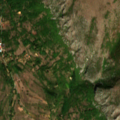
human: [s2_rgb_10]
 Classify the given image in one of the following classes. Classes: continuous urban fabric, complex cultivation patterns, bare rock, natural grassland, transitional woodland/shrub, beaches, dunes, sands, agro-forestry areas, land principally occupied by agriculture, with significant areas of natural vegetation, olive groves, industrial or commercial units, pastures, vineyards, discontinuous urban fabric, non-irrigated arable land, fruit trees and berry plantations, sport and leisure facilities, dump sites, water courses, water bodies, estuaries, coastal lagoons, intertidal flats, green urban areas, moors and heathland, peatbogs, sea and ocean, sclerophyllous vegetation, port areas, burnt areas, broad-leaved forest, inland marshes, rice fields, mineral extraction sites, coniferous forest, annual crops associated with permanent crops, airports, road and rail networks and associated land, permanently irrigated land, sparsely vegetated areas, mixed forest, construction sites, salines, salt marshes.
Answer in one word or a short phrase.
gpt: complex cultivation patterns, land principally occupied by agriculture, with significant areas of natural vegetation, natural grassland, transitional woodland/shrub